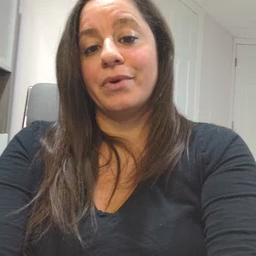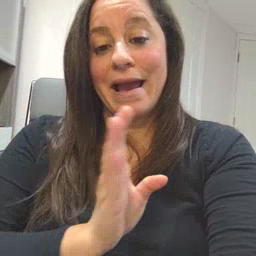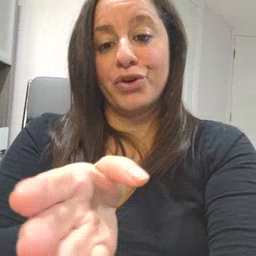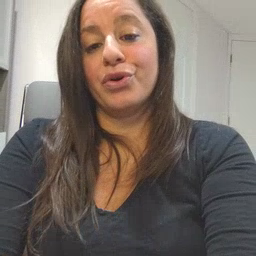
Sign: after